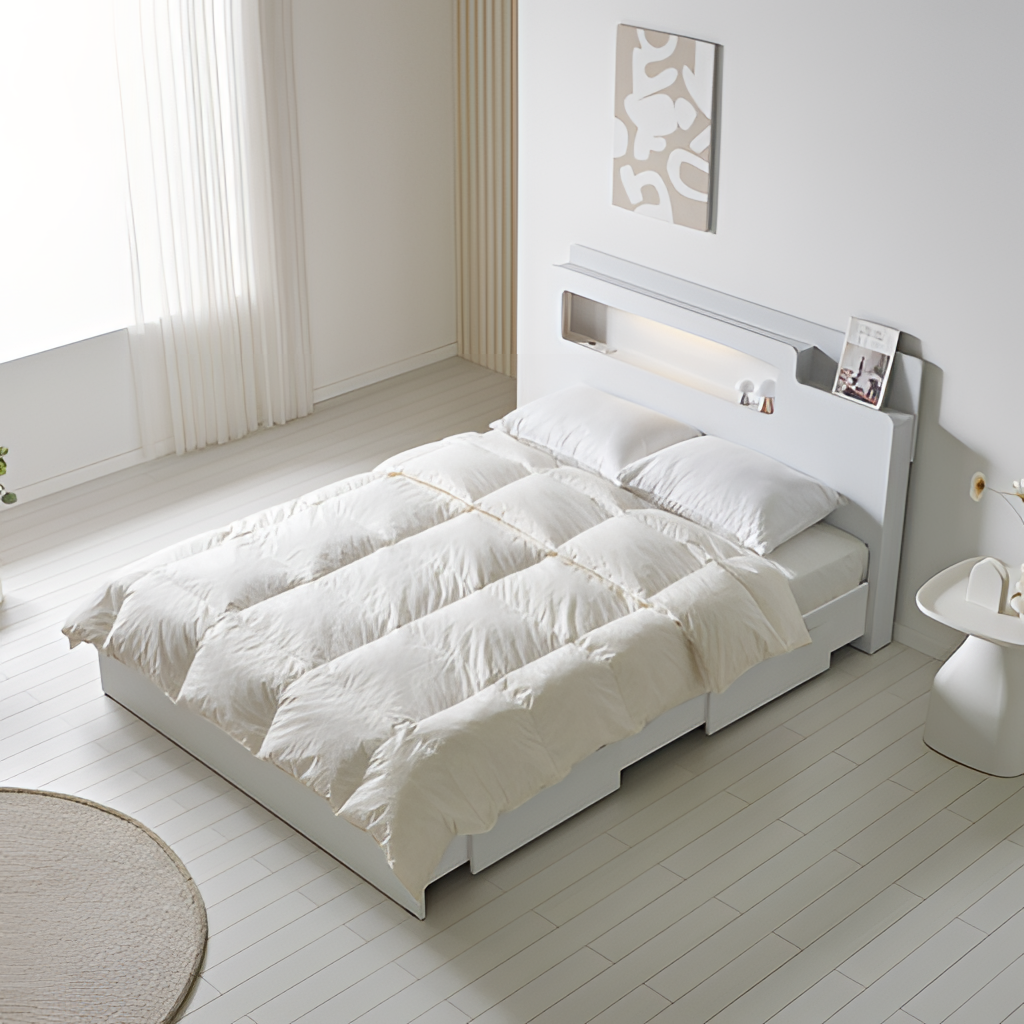
white wood illuminated headboard bed, bedroom, modern, wood flooring, with plank pattern, white paint wallpaper, with solid pattern